Interaction volume radius: 5 \u00c5
Interaction volume height: 20 \u00c5
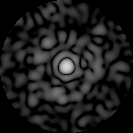
Disorder parameter: 0.8252